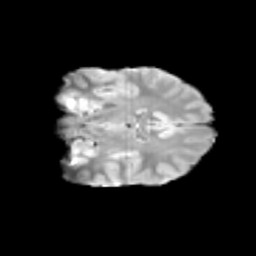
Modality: T2w
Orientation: coronal
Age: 10
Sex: female
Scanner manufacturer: siemens
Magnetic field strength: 3 T
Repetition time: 3.8 s
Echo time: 0.07 s